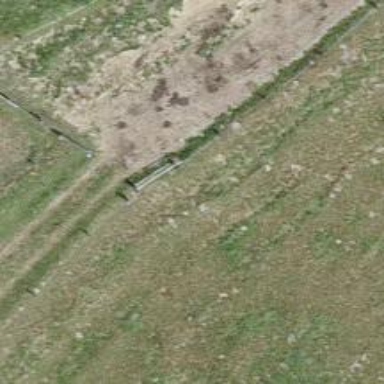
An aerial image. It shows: Swing gate barrier.